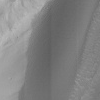
Atmospheric dust classification: not_dusty